Interaction volume radius: 10 \u00c5
Interaction volume height: 20 \u00c5
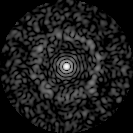
Disorder parameter: 0.8068